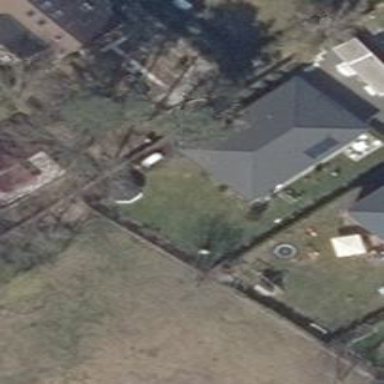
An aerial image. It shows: House with hipped roof.